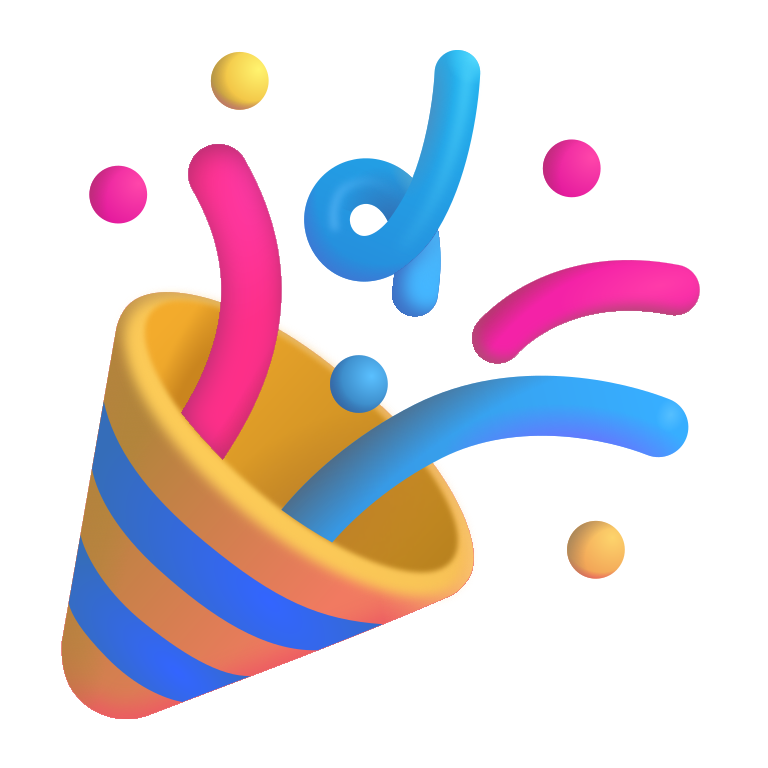
party popper color